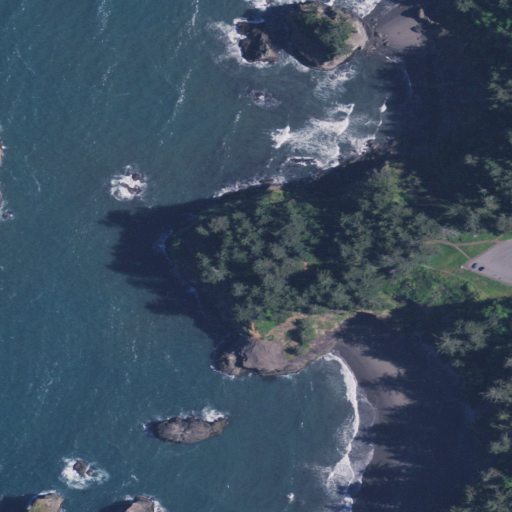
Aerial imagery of cliff(s) in Oregon named Windy Point containing open water, barren land, evergreen forest, herbaceous wetlands, grassland, and mixed forest